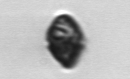
Label: Kryptoperidinium_triquetrum